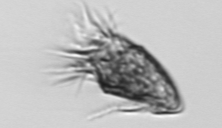
Label: Tontonia_appendiculariformis